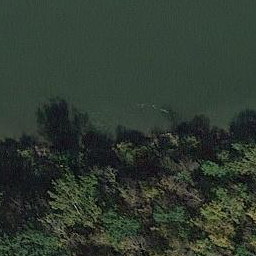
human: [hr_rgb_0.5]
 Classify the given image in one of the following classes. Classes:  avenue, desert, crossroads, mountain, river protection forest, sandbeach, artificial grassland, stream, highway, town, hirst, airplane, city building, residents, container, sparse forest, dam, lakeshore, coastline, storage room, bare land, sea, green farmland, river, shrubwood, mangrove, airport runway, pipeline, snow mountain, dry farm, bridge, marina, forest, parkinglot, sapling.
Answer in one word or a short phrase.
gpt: river protection forest